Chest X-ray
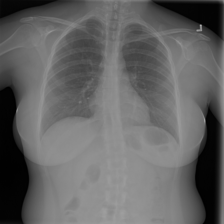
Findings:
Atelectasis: negative
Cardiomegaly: negative
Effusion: negative
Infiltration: negative
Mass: negative
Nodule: negative
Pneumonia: negative
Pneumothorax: negative
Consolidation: negative
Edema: negative
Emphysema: negative
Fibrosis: negative
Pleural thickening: negative
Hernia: negative